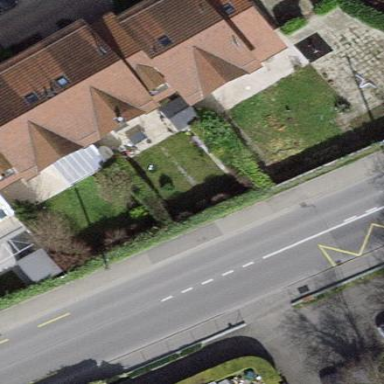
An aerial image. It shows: Garden enclosed by fence.